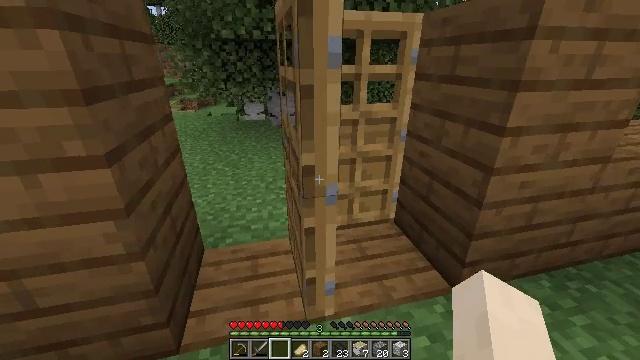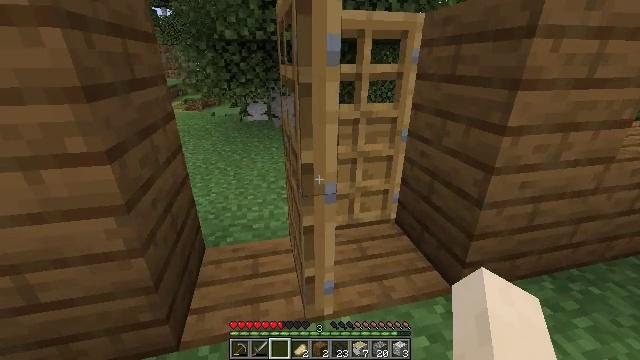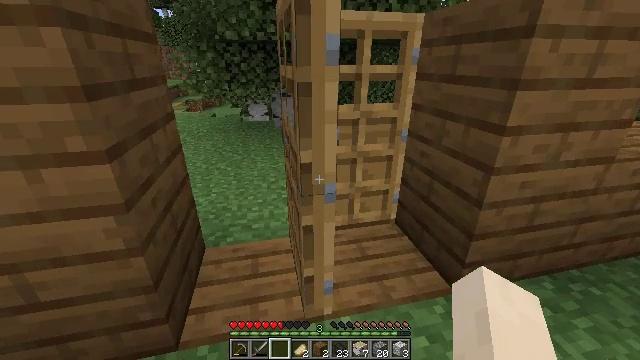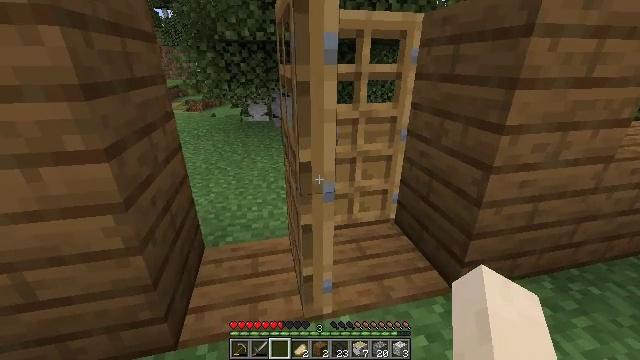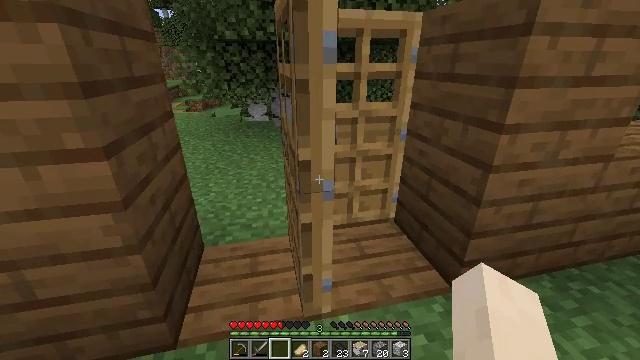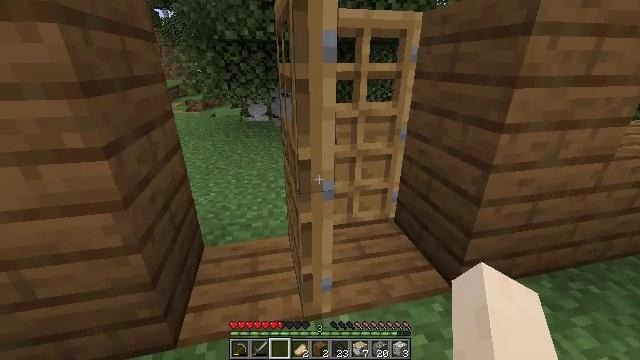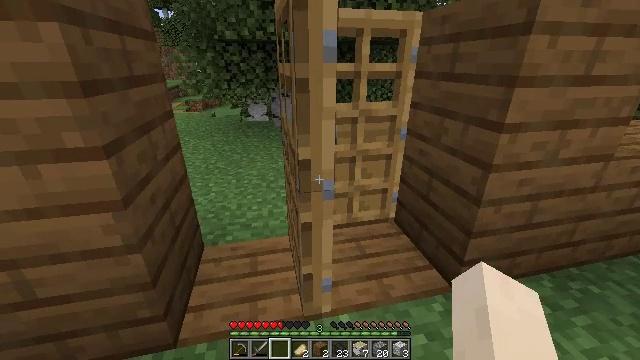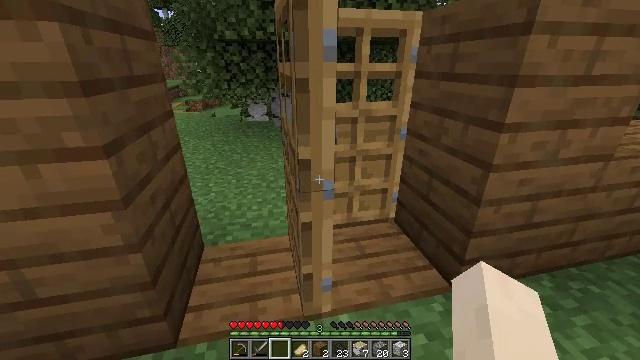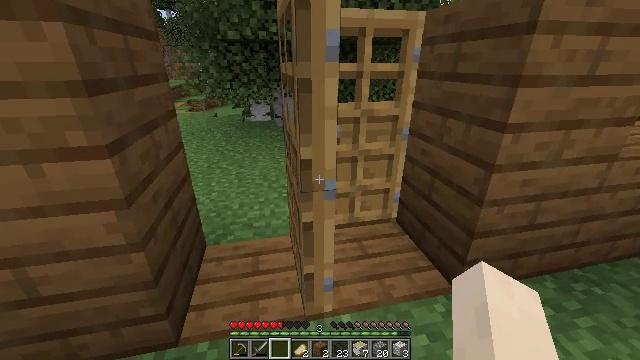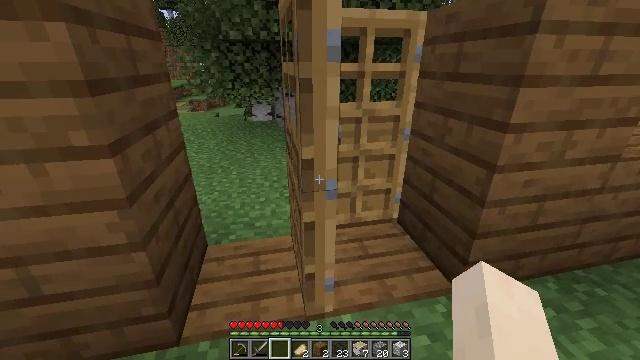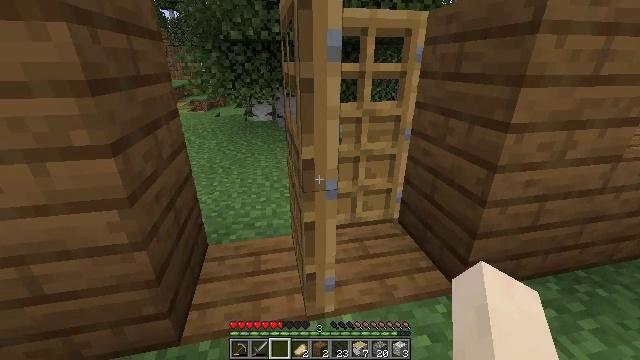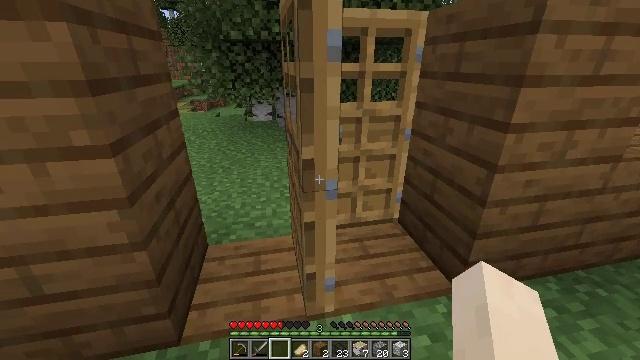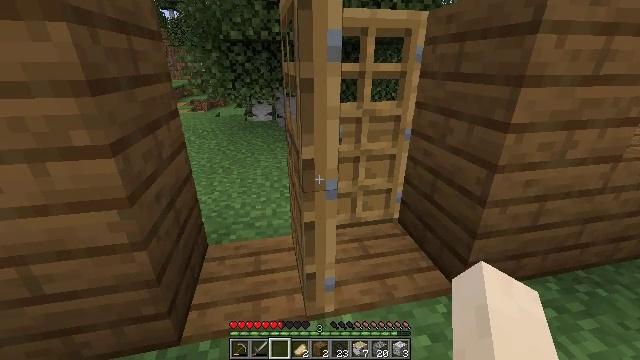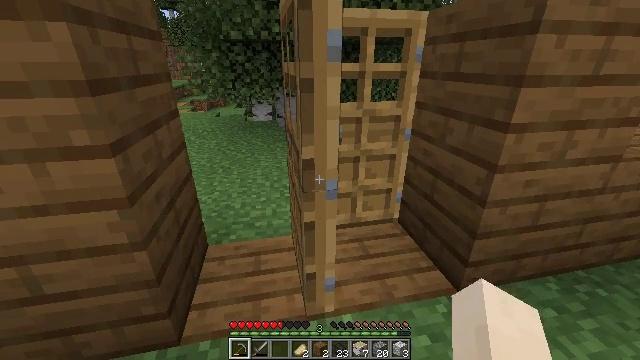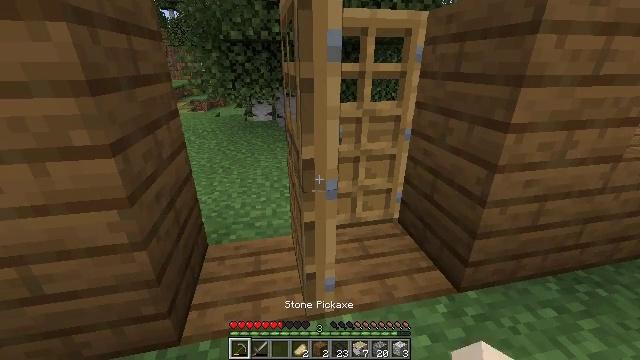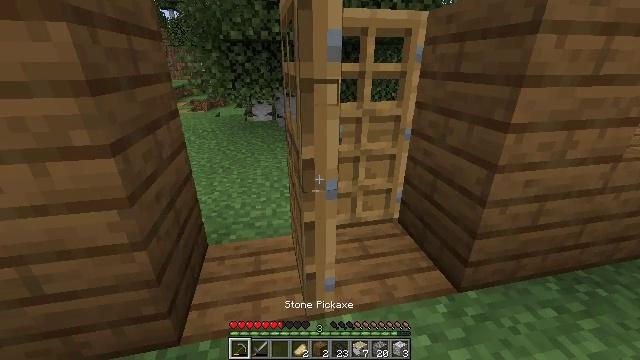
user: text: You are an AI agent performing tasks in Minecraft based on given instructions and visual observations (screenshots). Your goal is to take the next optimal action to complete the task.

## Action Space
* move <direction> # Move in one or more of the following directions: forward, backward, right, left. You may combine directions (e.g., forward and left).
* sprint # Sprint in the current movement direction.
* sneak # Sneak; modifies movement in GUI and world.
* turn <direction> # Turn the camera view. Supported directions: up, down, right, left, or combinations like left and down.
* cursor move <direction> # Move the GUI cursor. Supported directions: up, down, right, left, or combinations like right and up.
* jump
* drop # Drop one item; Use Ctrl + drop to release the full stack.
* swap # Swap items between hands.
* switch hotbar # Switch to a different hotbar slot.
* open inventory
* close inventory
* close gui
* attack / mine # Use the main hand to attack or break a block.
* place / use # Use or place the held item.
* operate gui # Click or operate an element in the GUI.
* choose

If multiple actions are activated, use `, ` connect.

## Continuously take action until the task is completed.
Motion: motion action
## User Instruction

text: Break the oak door to remove it.
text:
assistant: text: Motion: no_op
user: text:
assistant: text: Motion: no_op
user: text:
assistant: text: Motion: no_op
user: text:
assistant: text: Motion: no_op
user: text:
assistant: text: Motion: no_op
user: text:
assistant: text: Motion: no_op
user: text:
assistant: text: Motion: no_op
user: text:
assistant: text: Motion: no_op
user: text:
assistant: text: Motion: no_op
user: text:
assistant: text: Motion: no_op
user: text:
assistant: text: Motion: no_op
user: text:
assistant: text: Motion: no_op
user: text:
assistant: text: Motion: switch to hotbar 1
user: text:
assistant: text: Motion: switch to hotbar 1
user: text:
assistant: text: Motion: attack / mine, switch to hotbar 1
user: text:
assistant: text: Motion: attack / mine
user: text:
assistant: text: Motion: attack / mine
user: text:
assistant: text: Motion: attack / mine
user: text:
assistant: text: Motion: attack / mine
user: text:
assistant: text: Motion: attack / mine
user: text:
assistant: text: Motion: no_op
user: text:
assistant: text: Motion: no_op
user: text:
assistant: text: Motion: no_op
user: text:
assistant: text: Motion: no_op
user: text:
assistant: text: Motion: no_op
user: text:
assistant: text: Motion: open inventory
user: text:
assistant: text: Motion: open inventory
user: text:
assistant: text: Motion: cursor move down, open inventory
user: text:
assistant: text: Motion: cursor move right and down, open inventory
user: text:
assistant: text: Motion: cursor move right and down